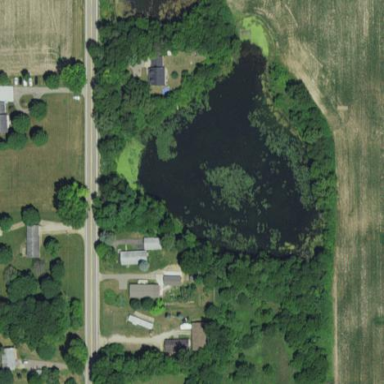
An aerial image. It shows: Pond with natural water.